Question: I have a binary image projection like this for example.

I want to calculate the barycenter of this projection. What should i do?
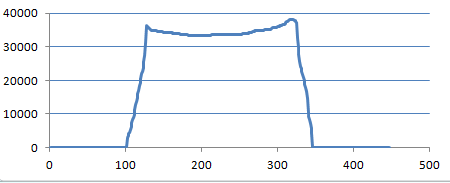
Answer: If you have 'N' values in 'x[i]'
'''
long num=0, den=0;
for(int i=0, i<N, i++)
{
num += i*x[i];
den += x[i];
}
int i_cen = (int)( num/den );
'''